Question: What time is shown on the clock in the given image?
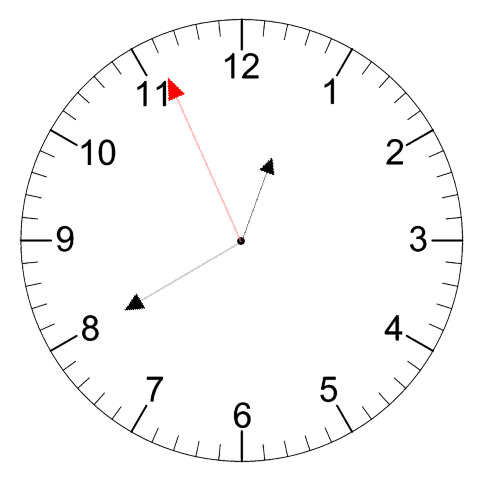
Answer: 12:39:56